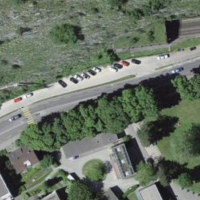
EUNIS habitat code: 53
Species observed at this site:
Bryonia cretica
Stachys recta
Thymus pulegioides
Geranium sanguineum
Amelanchier ovalis
Hypericum perforatum
Lasiommata megera
Lactuca perennis